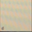
Piece: xx